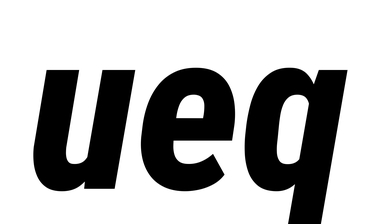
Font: Roboto-Italic_Condensed_ExtraBold_Italic